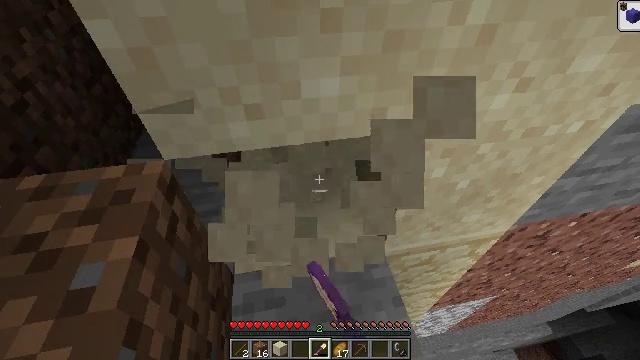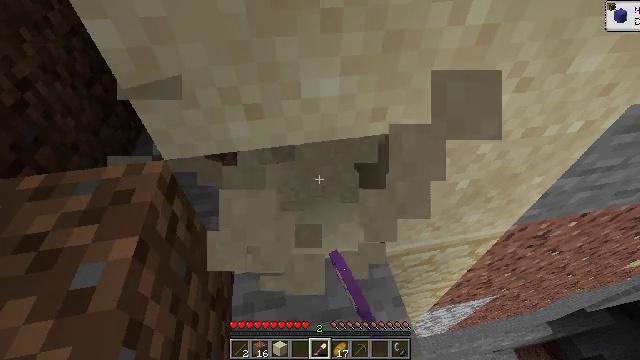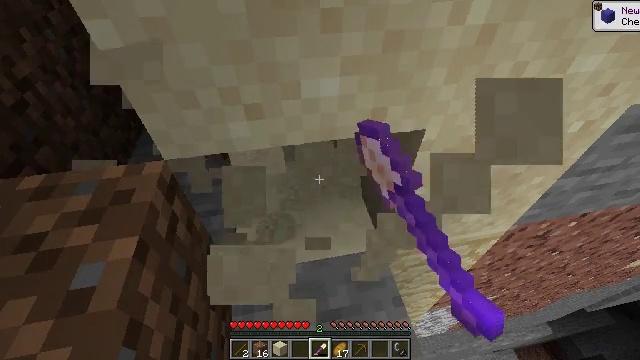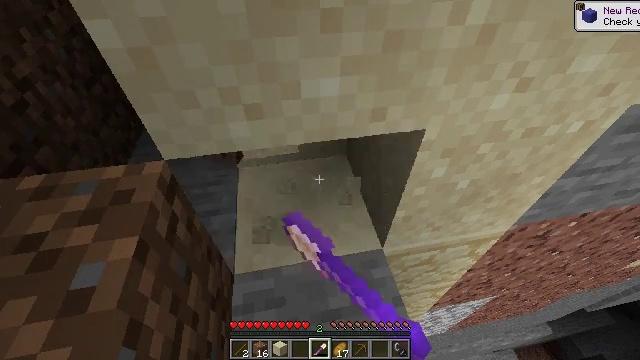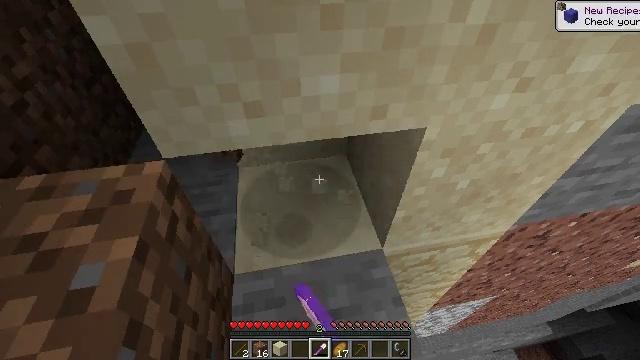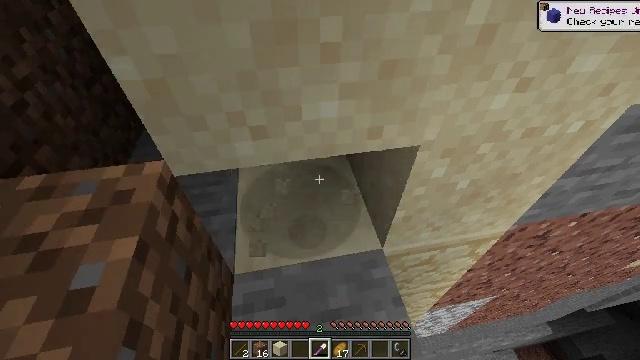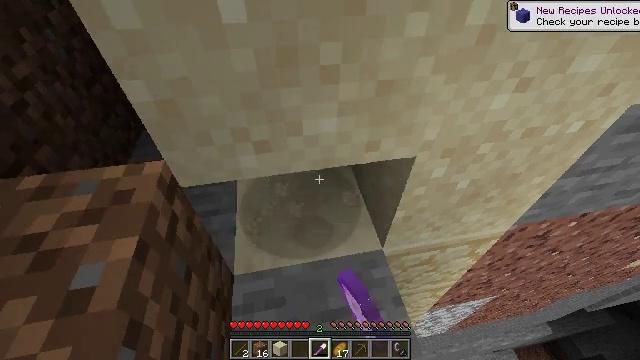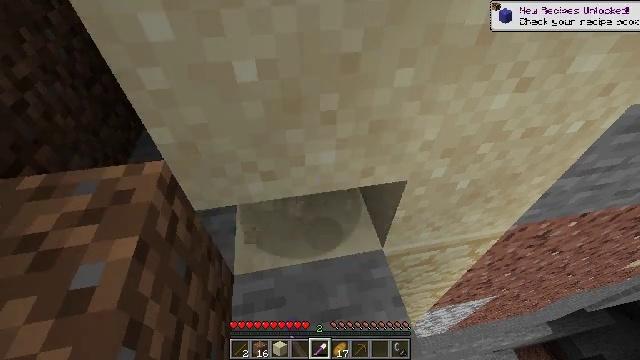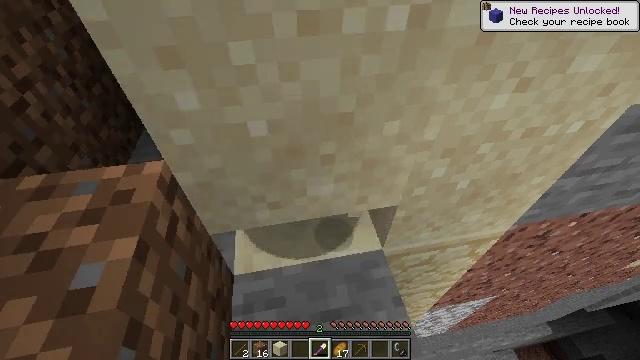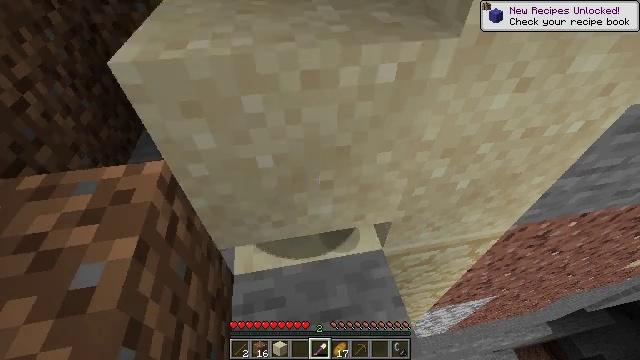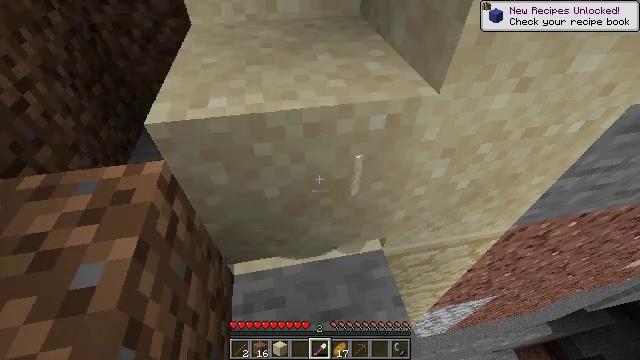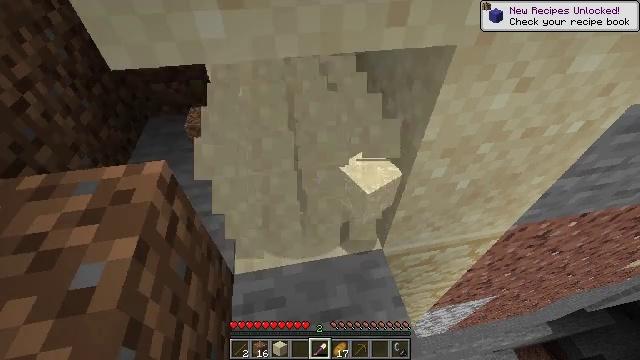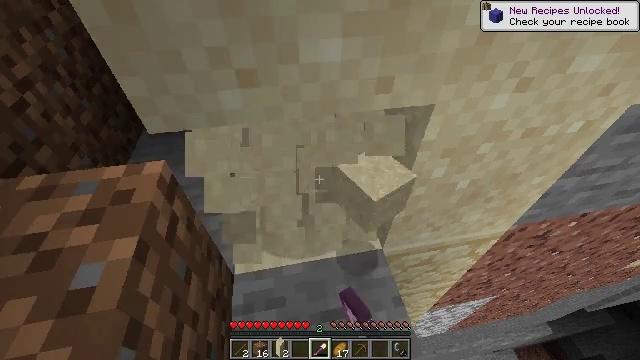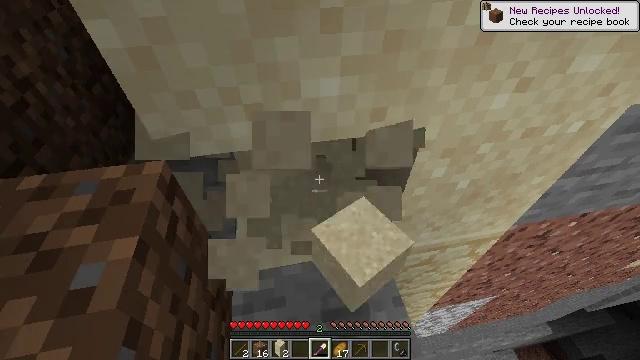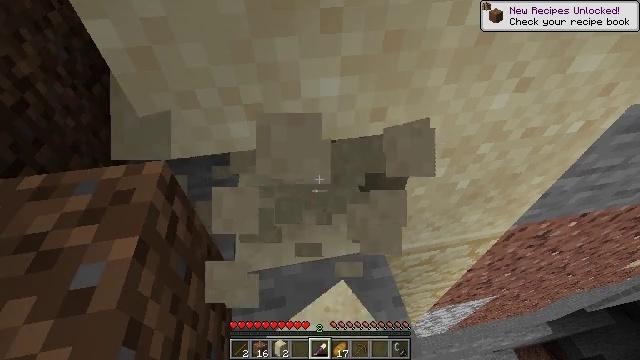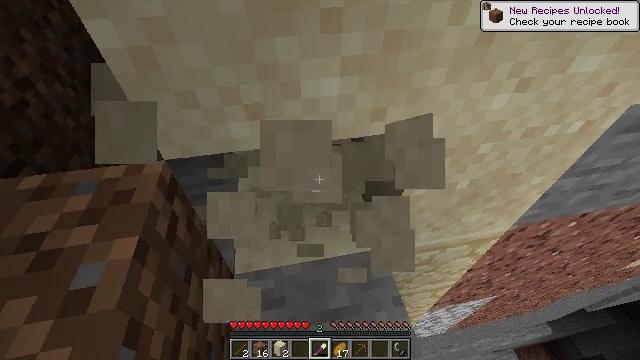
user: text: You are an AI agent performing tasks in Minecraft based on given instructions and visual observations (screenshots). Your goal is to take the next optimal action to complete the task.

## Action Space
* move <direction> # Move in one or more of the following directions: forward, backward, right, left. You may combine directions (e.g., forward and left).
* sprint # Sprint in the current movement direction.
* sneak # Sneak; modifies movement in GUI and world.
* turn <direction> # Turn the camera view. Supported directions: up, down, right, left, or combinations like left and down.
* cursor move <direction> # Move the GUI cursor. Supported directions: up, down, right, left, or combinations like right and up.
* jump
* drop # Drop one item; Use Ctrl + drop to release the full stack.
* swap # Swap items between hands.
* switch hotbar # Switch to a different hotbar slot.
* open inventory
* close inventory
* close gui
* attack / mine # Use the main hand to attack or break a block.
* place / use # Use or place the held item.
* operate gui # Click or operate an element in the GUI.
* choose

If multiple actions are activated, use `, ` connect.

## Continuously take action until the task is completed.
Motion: motion action
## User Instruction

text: Dig up some sand.
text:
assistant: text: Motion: attack / mine
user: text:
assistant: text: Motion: attack / mine
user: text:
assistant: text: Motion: attack / mine
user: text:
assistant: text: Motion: attack / mine
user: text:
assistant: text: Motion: attack / mine
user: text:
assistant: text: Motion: attack / mine
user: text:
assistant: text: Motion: attack / mine
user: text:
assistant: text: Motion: attack / mine
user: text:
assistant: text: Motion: attack / mine
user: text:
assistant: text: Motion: attack / mine
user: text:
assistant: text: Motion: attack / mine
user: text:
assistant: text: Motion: attack / mine
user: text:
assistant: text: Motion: attack / mine
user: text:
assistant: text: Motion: attack / mine
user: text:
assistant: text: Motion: attack / mine
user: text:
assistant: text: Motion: attack / mine
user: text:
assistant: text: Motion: attack / mine
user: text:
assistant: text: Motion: attack / mine
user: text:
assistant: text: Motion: attack / mine
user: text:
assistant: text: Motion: attack / mine
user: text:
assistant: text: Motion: attack / mine
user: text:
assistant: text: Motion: attack / mine
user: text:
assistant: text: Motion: attack / mine
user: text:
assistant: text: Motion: attack / mine
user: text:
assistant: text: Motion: attack / mine
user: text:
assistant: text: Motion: attack / mine
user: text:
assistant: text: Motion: attack / mine
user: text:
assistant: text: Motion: attack / mine
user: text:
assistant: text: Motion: attack / mine
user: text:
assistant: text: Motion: attack / mine